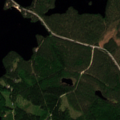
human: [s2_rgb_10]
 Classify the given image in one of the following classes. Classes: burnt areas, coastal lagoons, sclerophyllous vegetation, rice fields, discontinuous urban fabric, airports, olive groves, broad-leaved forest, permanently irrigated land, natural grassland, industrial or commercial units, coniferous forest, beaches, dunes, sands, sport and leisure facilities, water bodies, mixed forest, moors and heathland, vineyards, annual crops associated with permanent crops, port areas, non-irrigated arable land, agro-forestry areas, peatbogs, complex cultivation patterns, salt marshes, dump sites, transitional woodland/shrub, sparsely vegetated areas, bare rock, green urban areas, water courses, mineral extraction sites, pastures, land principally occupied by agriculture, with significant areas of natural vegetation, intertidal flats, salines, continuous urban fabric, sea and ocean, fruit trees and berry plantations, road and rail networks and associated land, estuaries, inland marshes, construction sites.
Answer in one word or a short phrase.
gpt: coniferous forest, mixed forest, transitional woodland/shrub, water bodies